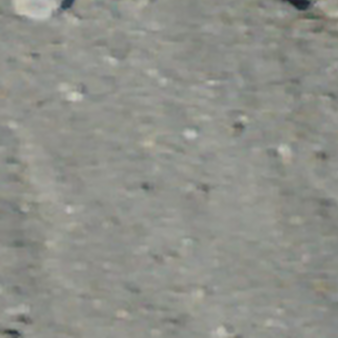
Label: other